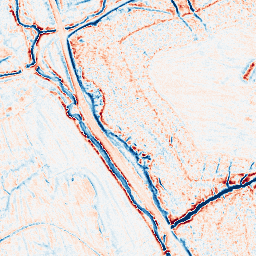
Category: edge_preserving
Decomposition family: anisotropic_diffusion
Decomposition parameters: iterations: 10
kappa: 10
gamma: 0.2
Upsampling method: regularized
Upsampling parameters: scale: 2
lambda_reg: 0.01
Upsampling scale: 2